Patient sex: M
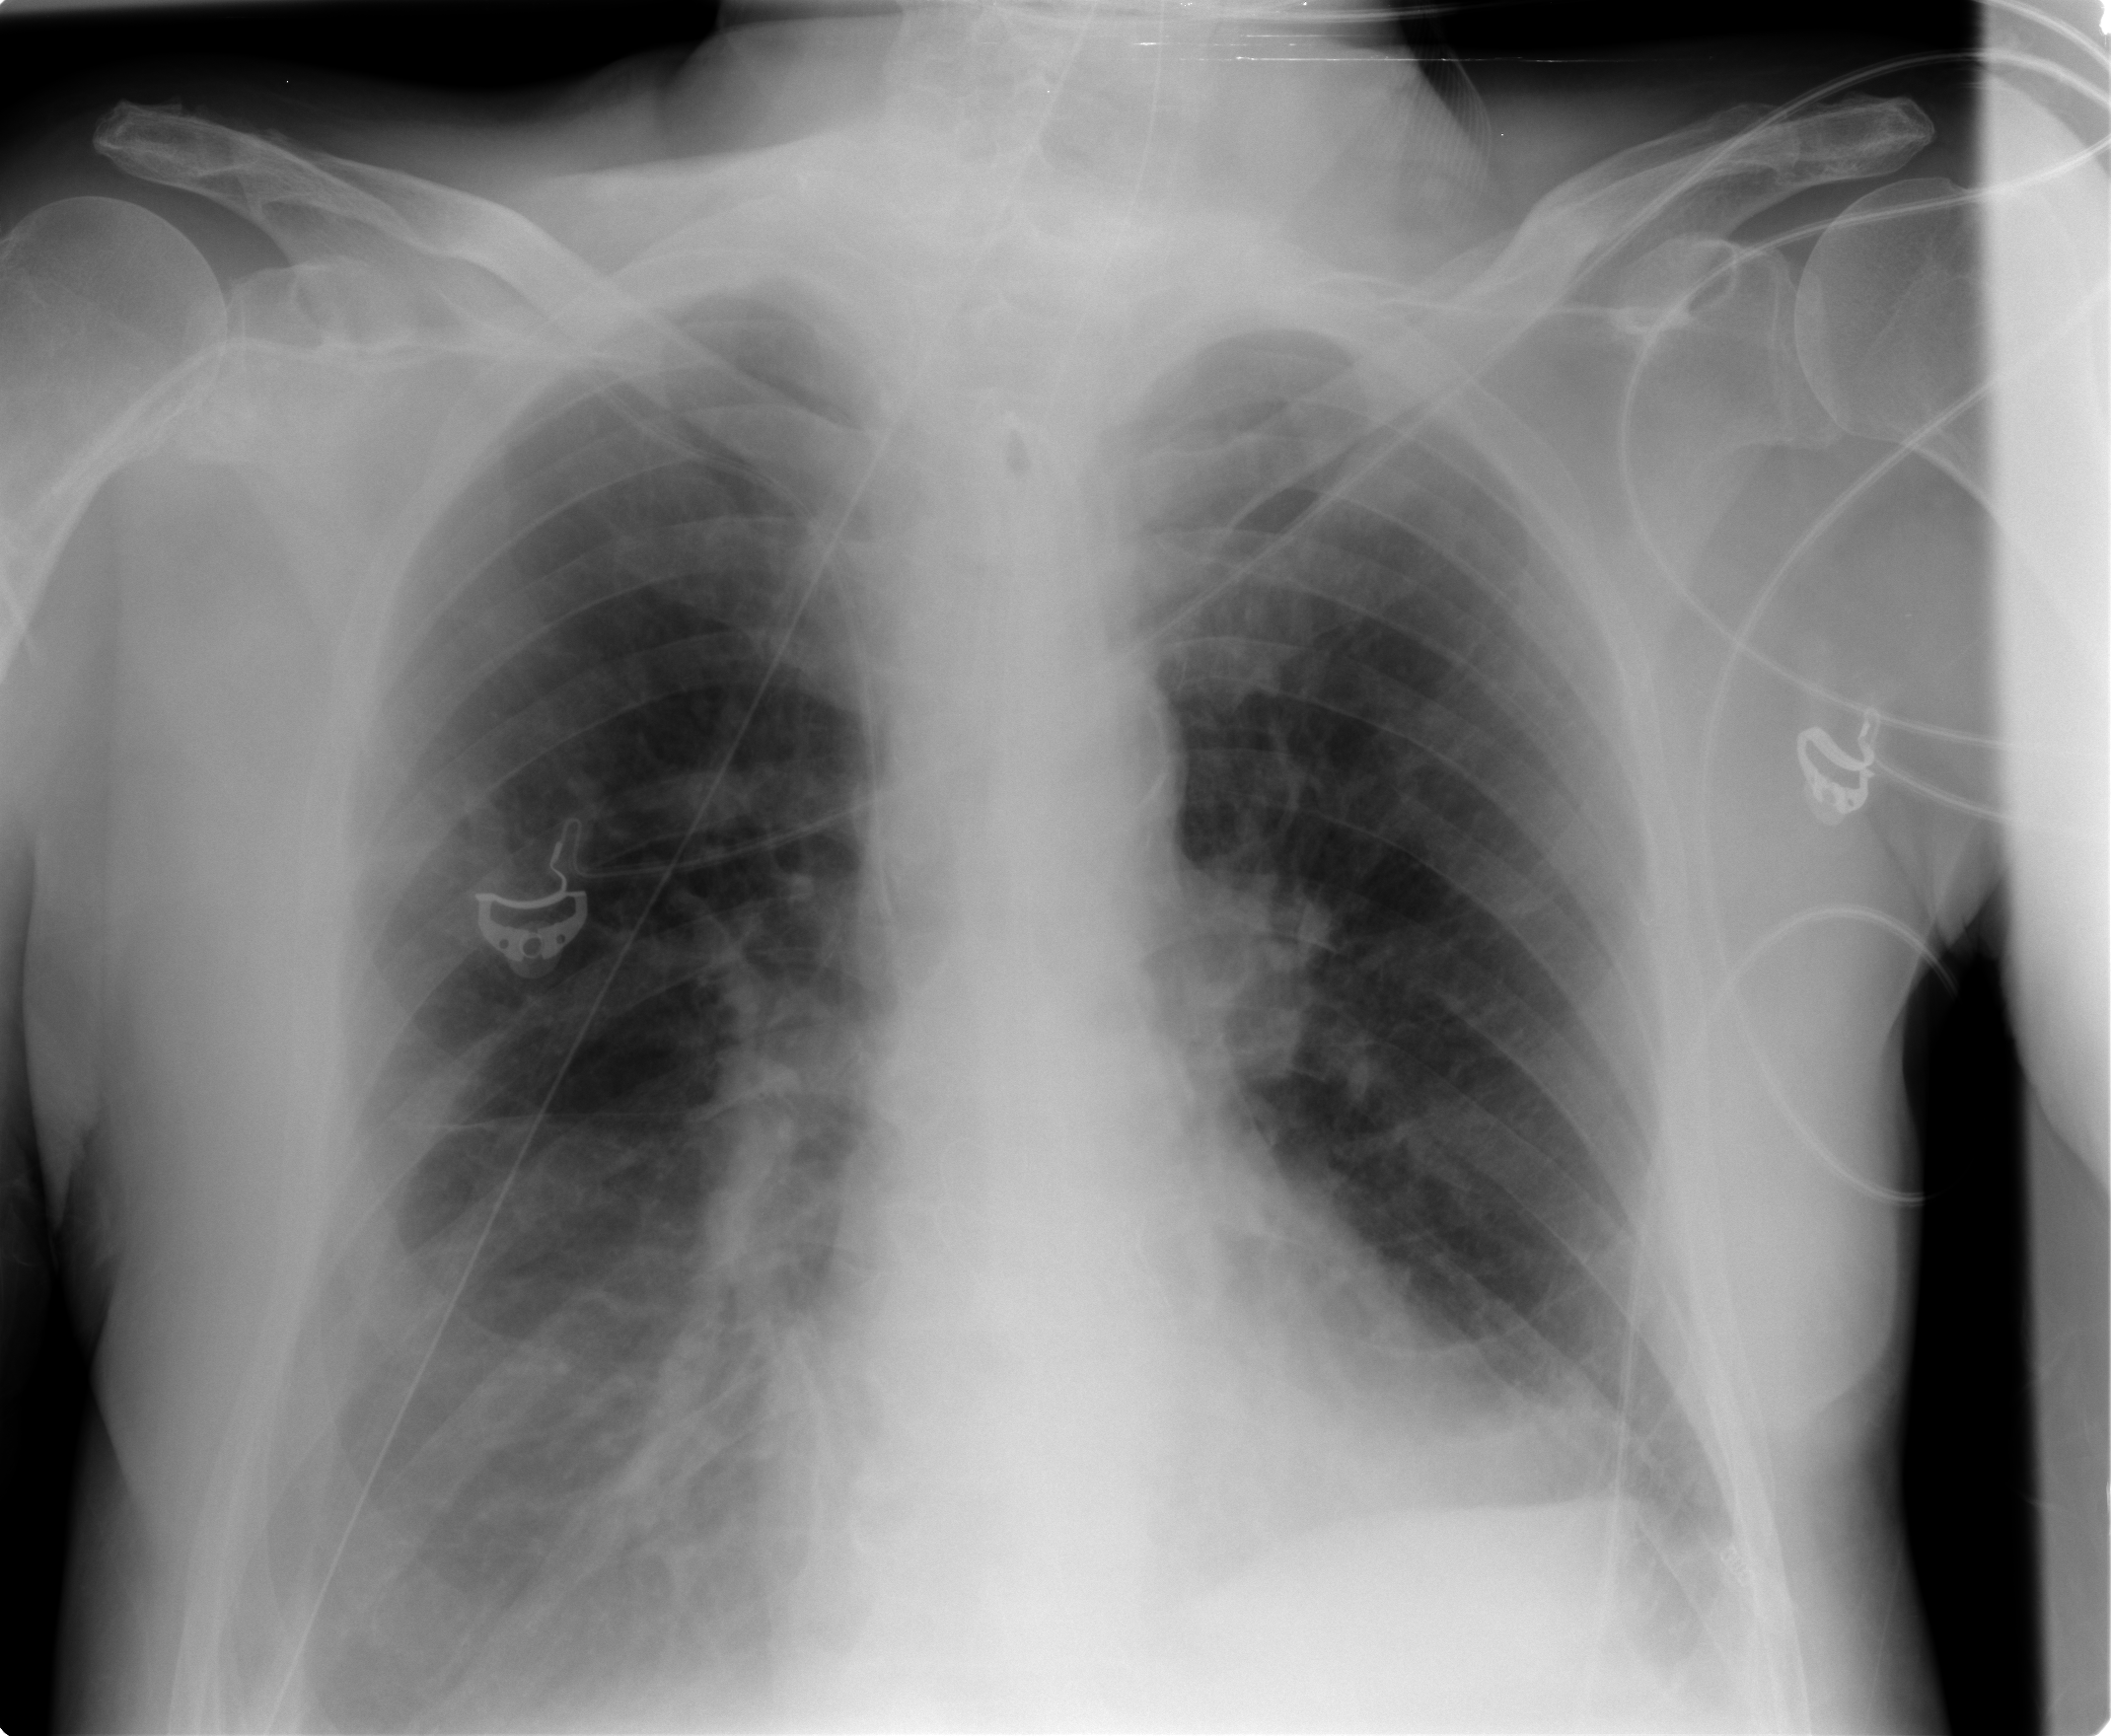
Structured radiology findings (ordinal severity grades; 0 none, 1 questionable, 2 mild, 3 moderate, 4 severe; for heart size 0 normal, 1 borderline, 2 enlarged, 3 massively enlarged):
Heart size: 2
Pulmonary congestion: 2
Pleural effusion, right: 0
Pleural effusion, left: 0
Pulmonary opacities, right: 0
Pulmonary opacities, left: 0
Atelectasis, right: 2
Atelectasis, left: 0